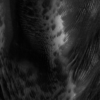
Label: not_dusty